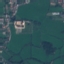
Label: Pasture